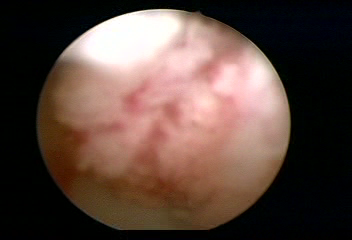
Modality: WLC
Class: Malignant
Subclass: LowGradePapillary
Lesion: L1
Stage: Ta
Morphology: Papillary
Bladder cancer association: Yes
Annotated structures: Tumor